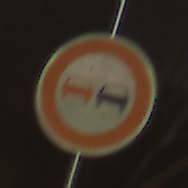
Verkehrszeichen: Ueberholverbot
Umgebung: Outdoor, Nature
Tageszeit: SunriseSunset
Wetter: Clear
Licht: Natural
Jahreszeit: NotSpecified
Kontrast: HighContrast